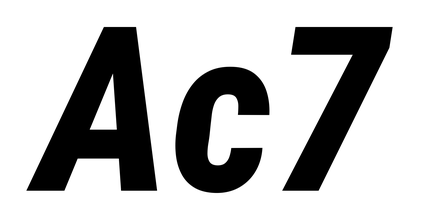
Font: Roboto-Italic_Condensed_ExtraBold_Italic